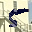
Label: 5